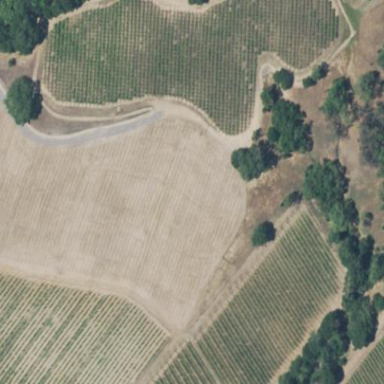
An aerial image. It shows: Vineyard growing grapes.